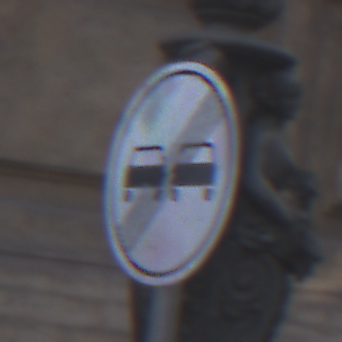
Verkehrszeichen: EndeUeberholverbot
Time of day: SunriseSunset
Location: Outdoor (Urban)
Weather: PartlyCloudy
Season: NotSpecified
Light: Natural